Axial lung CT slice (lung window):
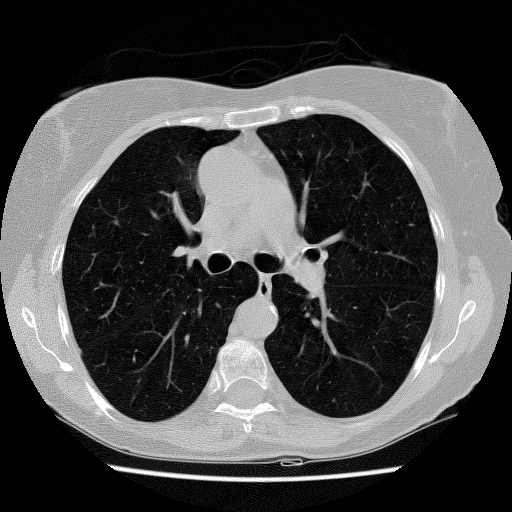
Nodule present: no